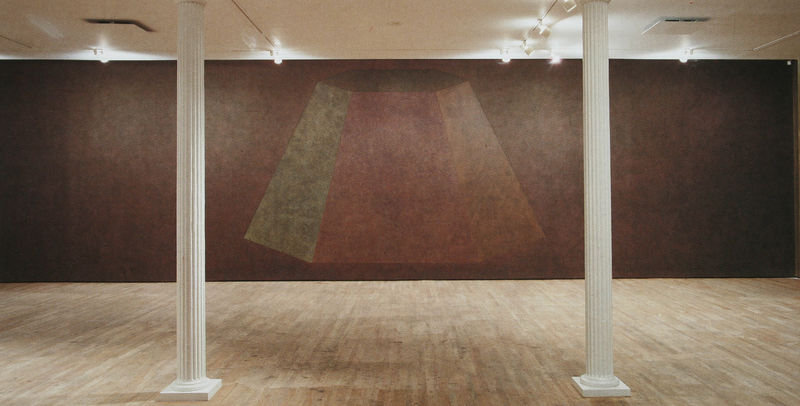
Titel: Installation The Drawing Center, New York - Flat-topped pyramid
Künstler: Sol Lewitt
Schlagwörter: körper, schatten, grün, braun, lampen, licht, raum, säule, säulen, weiss, rot, fächer, wand, boden, gewand, decke, parkett, abstrakt, fläche, flächen, farbe, beleuchtung, saal, holzboden, symmetrie, wandmalerei, galerie, halle, wände, form, grafisch, entwurf, ecken, museum, pyramide, sol, kanten, geometrie, lewitt, installation, tryptichon, podeste, triptychon, trapez, ausstellungsraum, sol lewitt, strahler, soll lewitt, stütuen